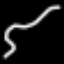
Label: squiggle